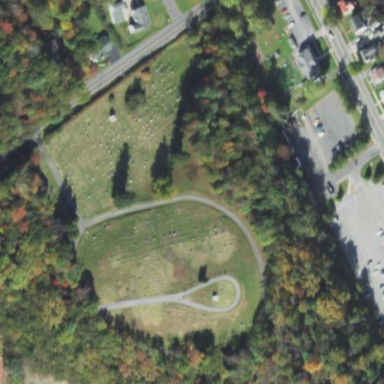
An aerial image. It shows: Religious grave yard.